Question: I have a table as shown below. I would like to compare column A "Text" values with the next text value in the same column. In case they are equal to put an index i=1 if they are different, to put the next index i+1.
The problem is that in the I get right index for each column B cell except cells that remain blank (as on the picture). Can anyone help with it, please?

'''
Sub Ma1()
Dim ws As Worksheet
Dim LastRow As Long
Dim i, n As Integer
Set ws = ActiveWorkbook.Sheets("Sheet2")
LastRow = Sheets("Sheet2").Range("A" & Sheets("Sheet2").Rows.Count).End(xlUp).Row
Column1 = Sheets("Sheet2").Range("A3:A" & LastRow)
n = 1
For i = 3 To LastRow
On Error Resume Next
If Range("A" & i) = Range("A" & i + 1) Then
Range("B" & i) = n
Else: n = n + 1
End If
Next i
End Sub
'''
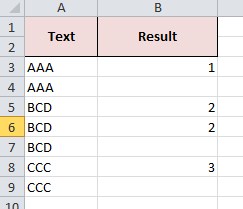
Answer: You should modify your IF:
'''
If Range("A" & i) = Range("A" & i + 1) Then
Range("B" & i) = n
Else
n = n + 1
Range("B" & i) = n-1
End If
'''